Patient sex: M
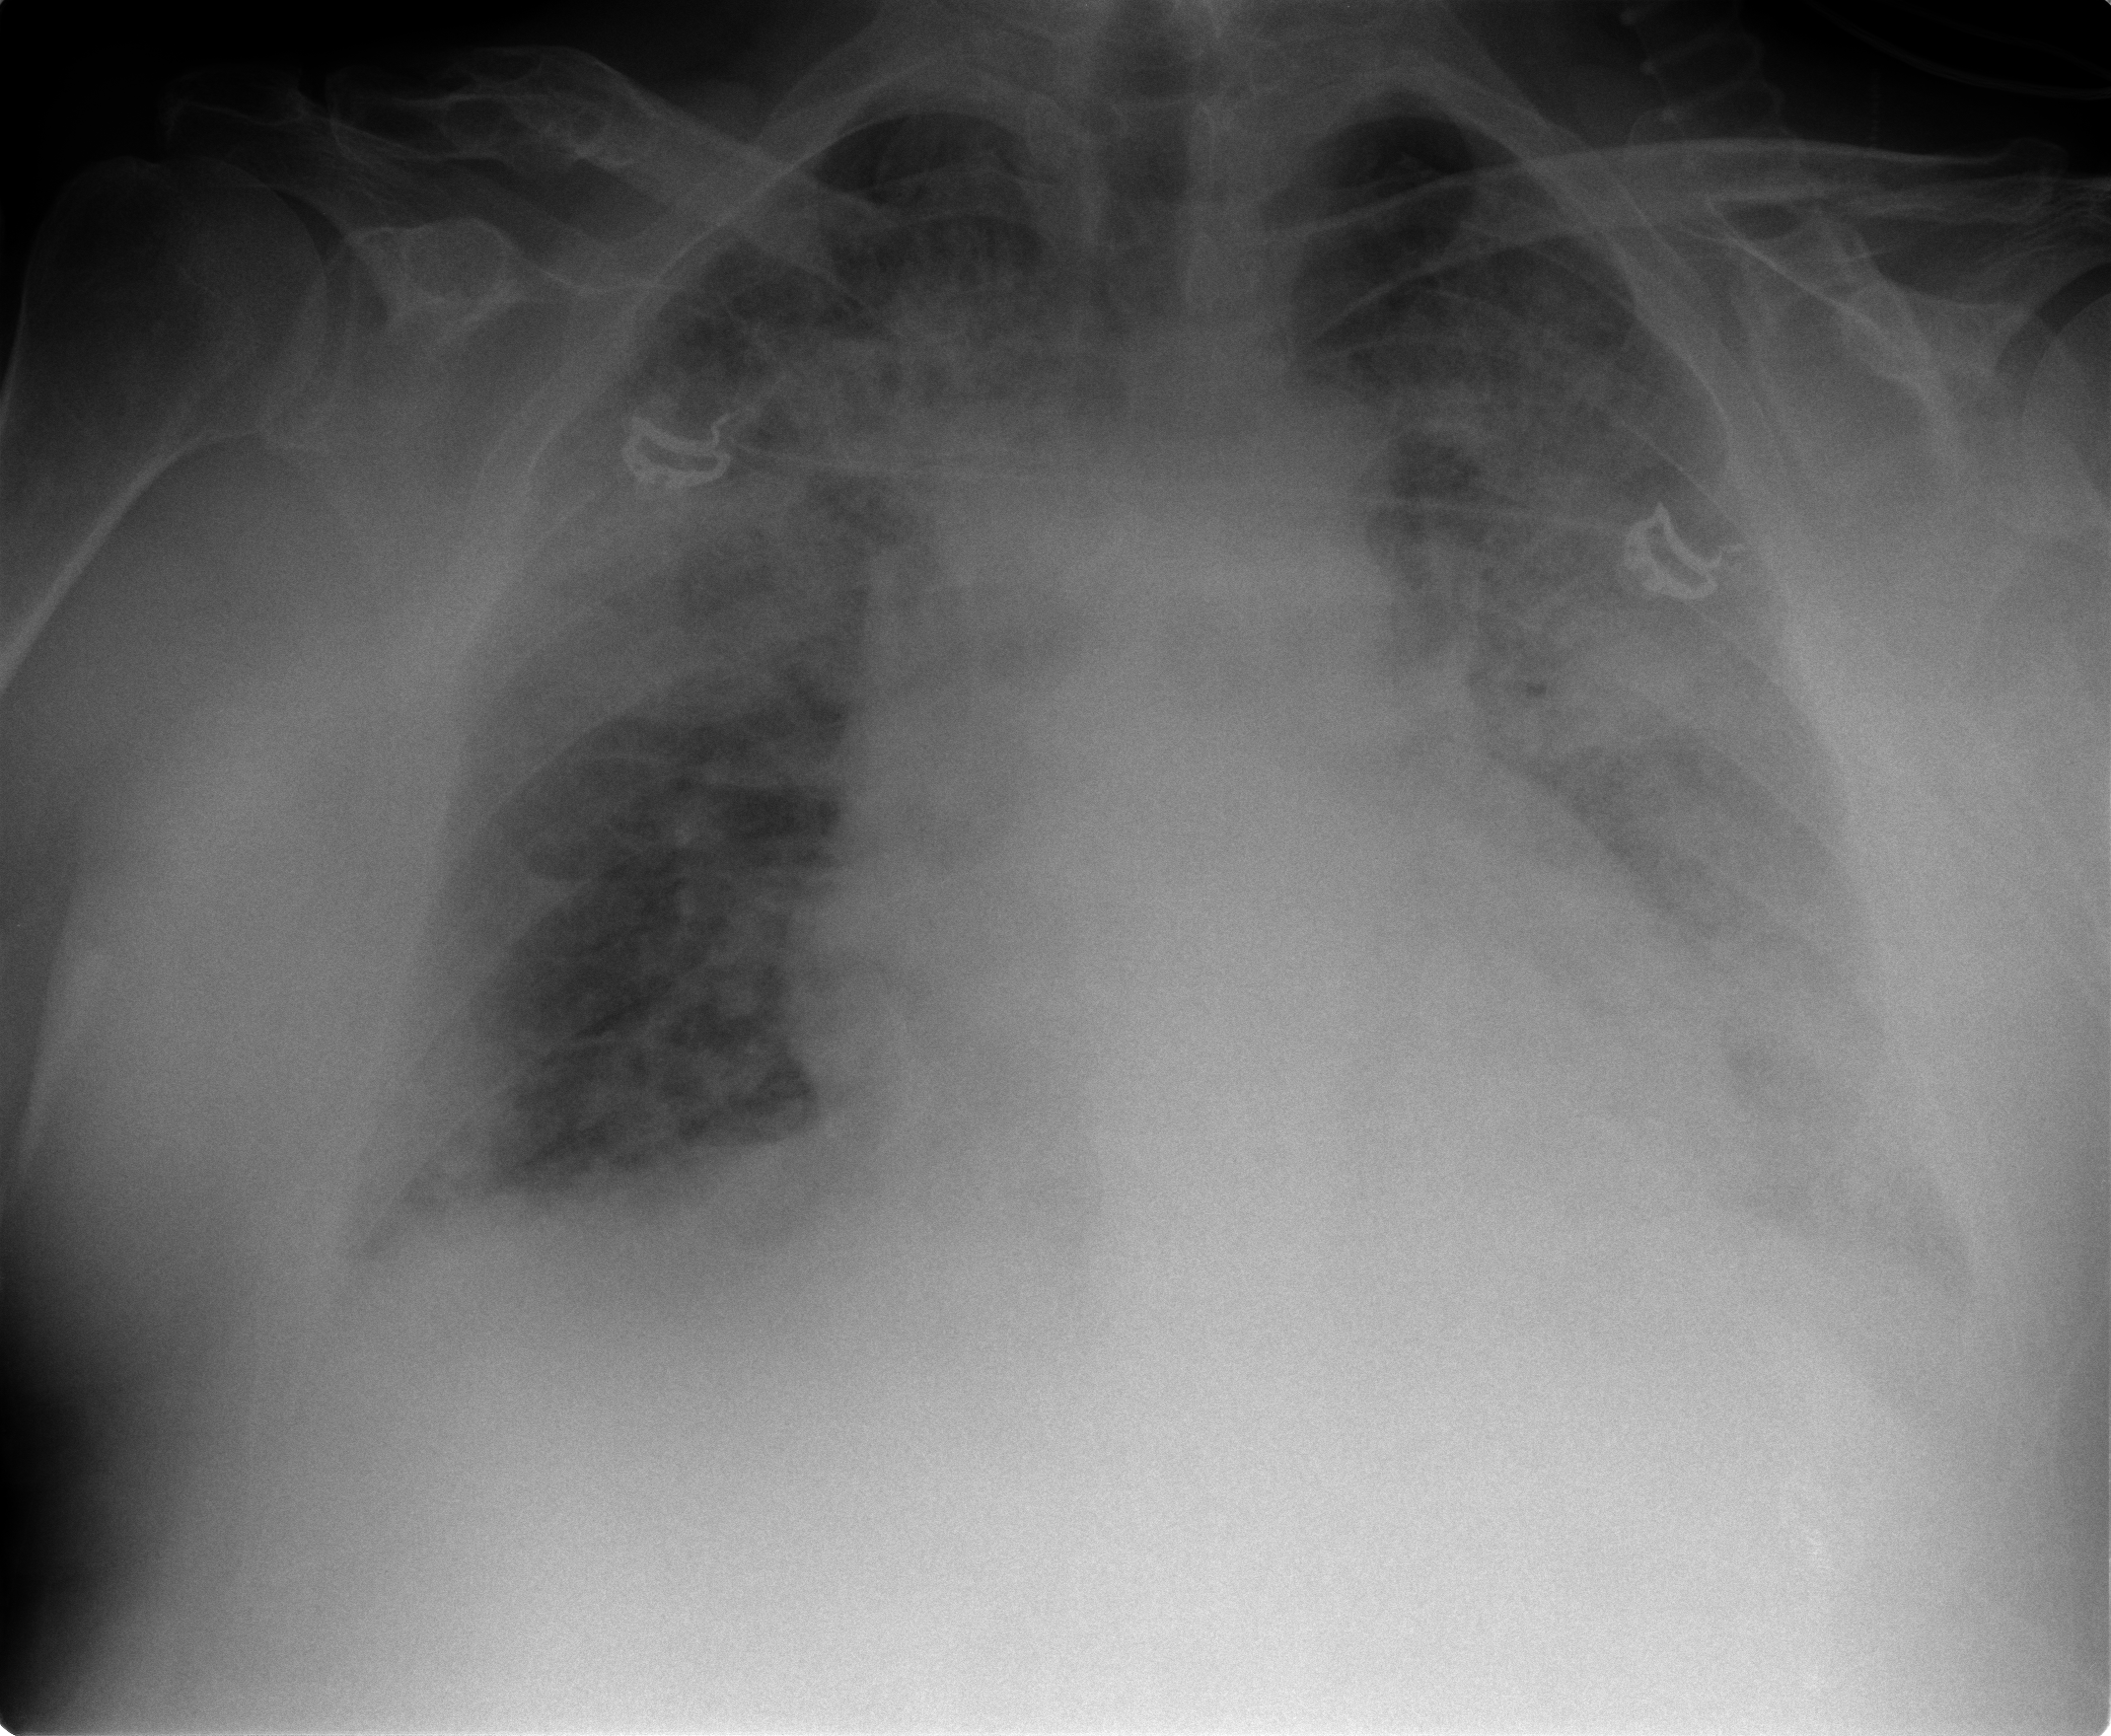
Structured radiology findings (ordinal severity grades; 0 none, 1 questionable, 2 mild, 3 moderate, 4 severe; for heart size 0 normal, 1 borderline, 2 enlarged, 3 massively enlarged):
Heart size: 2
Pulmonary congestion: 3
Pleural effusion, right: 0
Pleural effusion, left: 2
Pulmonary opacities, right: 2
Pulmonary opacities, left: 3
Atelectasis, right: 2
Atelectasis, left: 3